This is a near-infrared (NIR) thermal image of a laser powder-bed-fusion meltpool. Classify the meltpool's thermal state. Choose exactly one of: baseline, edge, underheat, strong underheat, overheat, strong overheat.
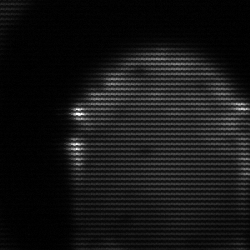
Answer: edge